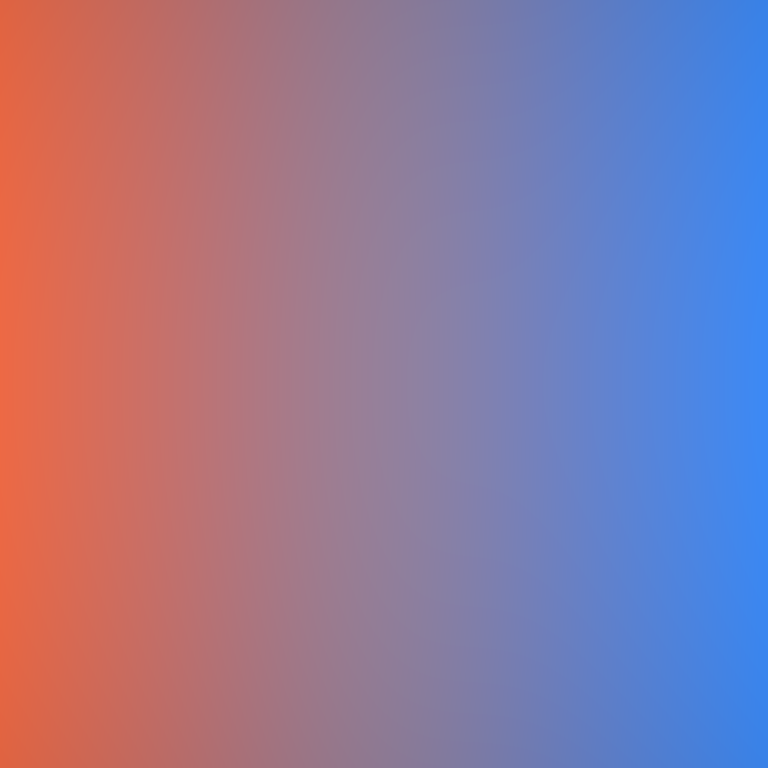
Abstract light effect, smooth gradient from warm orange to cool blue, calm atmosphere, soft blend, no room, no furniture, no objects.